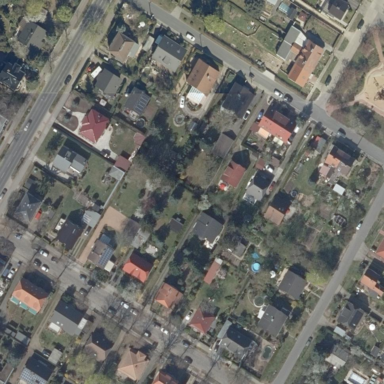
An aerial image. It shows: Residential area.